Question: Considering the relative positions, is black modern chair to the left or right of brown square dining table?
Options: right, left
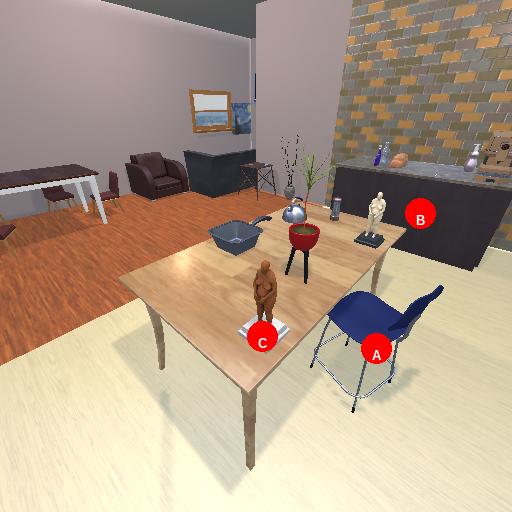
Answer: right